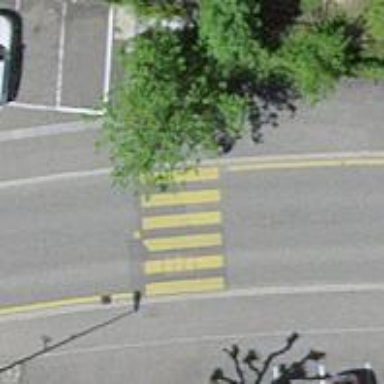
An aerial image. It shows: Marked road crossing.